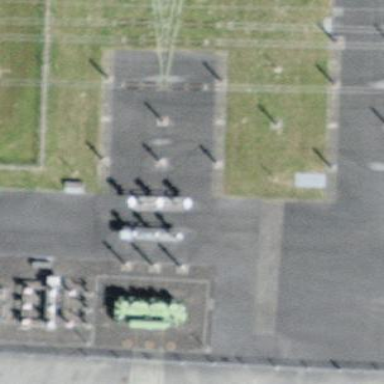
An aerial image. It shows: Power substation.